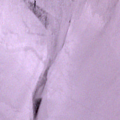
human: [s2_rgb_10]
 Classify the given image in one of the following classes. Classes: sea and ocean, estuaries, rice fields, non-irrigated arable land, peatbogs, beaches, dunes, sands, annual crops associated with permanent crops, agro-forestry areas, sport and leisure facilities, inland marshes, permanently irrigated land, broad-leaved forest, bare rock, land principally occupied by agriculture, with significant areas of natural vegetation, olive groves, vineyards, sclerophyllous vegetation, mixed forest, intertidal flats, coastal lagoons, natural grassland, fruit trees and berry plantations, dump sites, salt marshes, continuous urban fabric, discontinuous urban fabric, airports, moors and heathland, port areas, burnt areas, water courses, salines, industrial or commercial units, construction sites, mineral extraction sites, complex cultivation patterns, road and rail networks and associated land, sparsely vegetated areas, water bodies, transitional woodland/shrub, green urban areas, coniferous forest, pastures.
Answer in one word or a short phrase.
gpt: sea and ocean